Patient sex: F
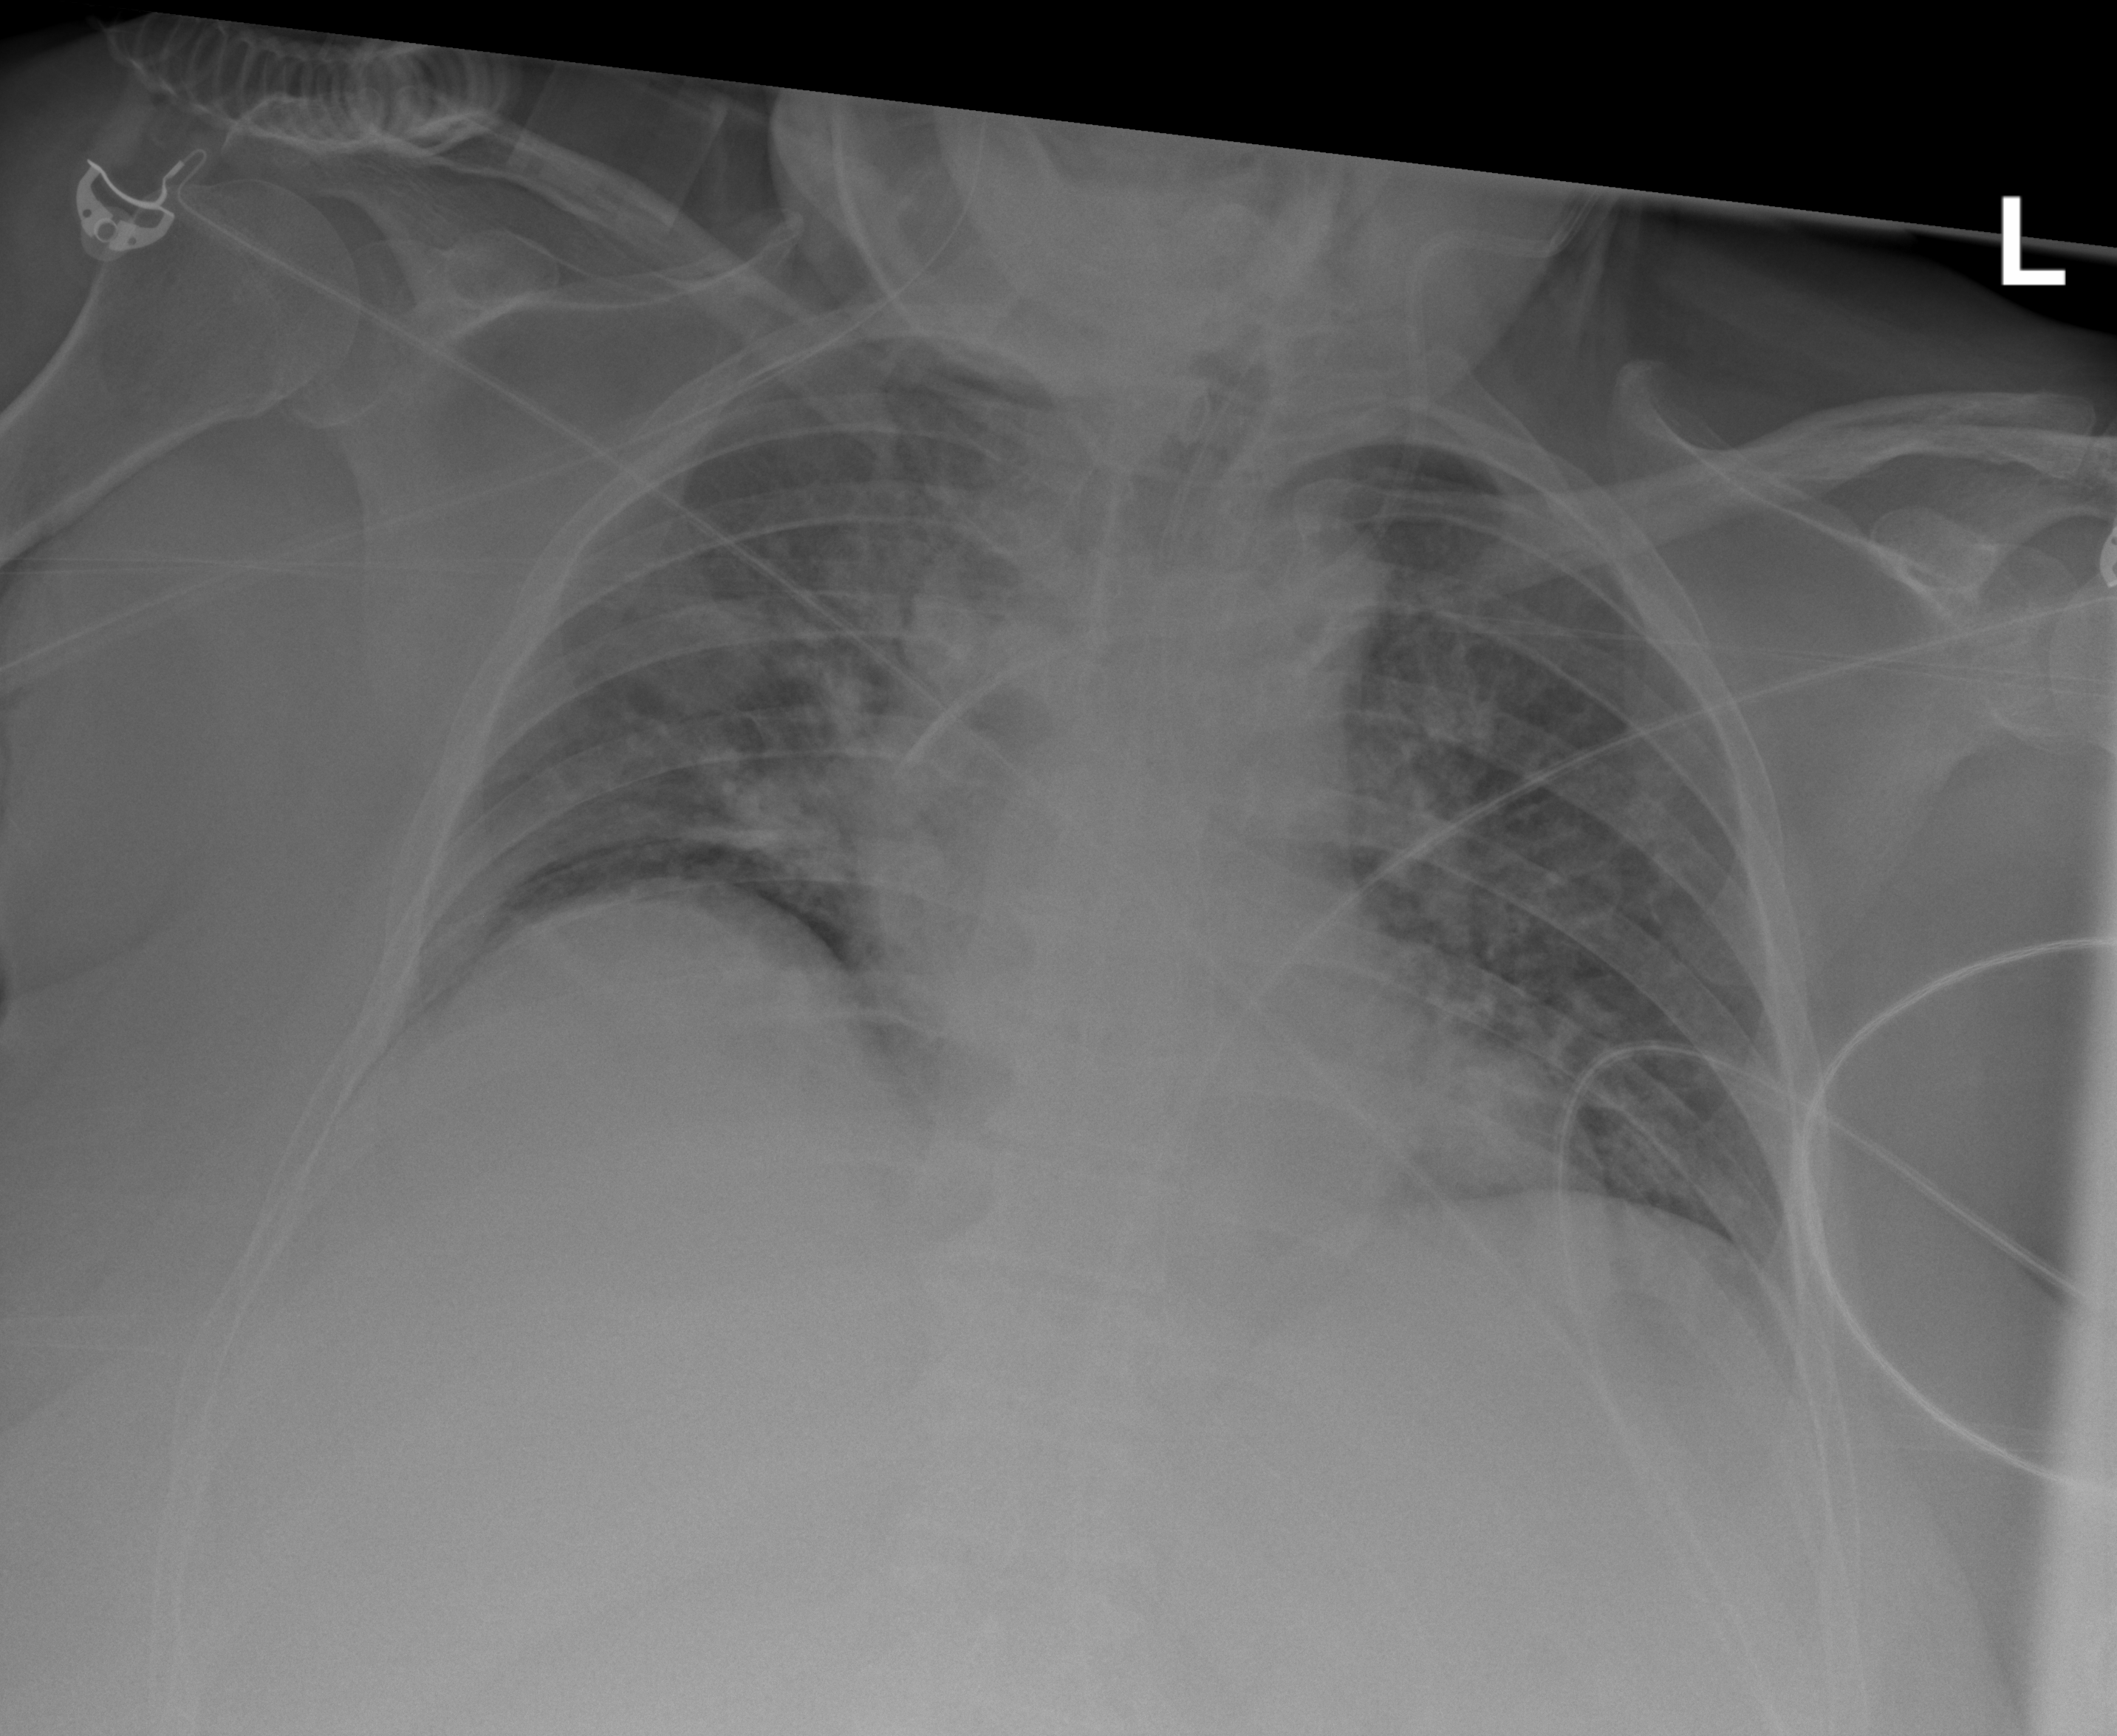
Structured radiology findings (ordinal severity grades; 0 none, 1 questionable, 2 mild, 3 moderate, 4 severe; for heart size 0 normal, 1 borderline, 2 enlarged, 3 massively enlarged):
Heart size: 0
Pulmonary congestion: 2
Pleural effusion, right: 1
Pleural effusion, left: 0
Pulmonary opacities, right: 2
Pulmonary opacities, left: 2
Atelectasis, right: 2
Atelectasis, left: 2